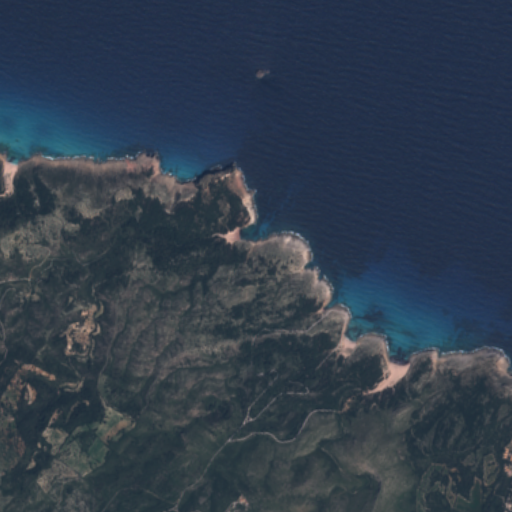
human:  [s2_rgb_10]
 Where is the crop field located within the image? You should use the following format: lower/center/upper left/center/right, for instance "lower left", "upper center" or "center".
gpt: The crop field is located in the lower left of the image.
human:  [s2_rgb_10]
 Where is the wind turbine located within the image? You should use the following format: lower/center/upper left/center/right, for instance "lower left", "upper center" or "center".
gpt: The wind turbine is located in the lower center of the image.
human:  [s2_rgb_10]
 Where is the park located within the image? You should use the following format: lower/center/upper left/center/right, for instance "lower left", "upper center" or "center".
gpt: There is no park in the image.